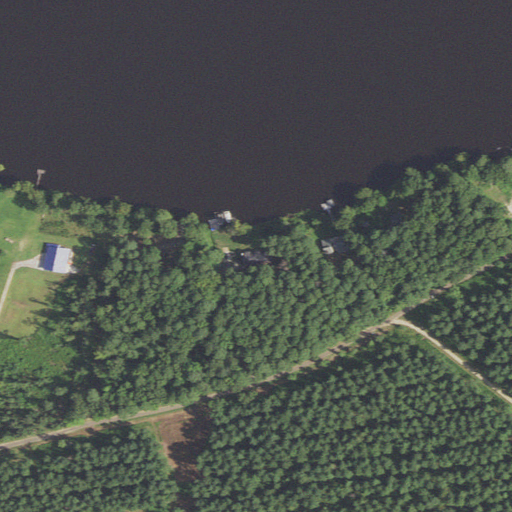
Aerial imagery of bar in Virginia named Binns Bar containing evergreen forest, open water, cultivated crops, mixed forest, and woody wetlands